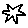
Label: hexagon